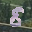
Label: 8